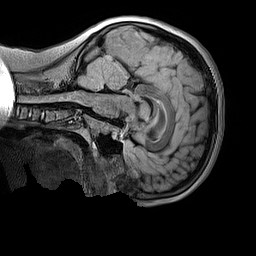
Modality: FLAIR
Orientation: sagittal
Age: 10
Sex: male
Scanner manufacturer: siemens
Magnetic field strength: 3 T
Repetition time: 5 s
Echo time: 0.388 s